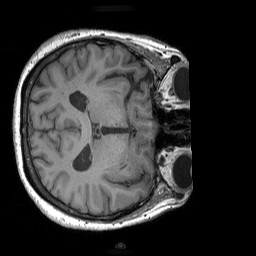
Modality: T1w
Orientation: axial
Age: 67
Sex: female
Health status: healthy
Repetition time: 1.9 s
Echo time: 0.00252 s